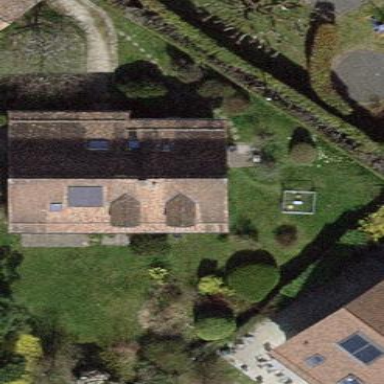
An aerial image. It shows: Detached building.